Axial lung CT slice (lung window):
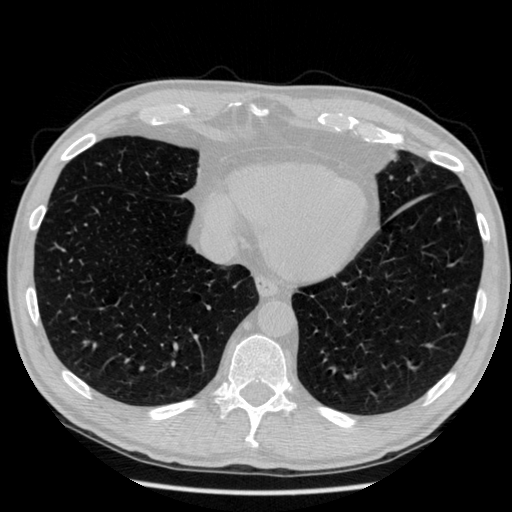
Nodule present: no